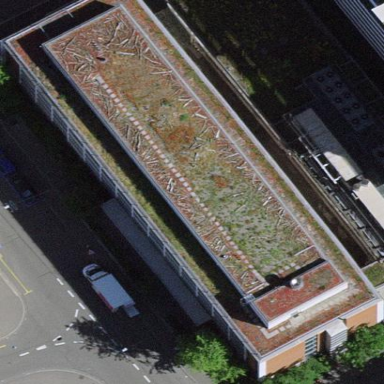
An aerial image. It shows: Office building.